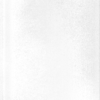
Label: dusty